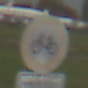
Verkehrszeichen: VerbotRadverkehr
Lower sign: ZeitangabenMitBeschraenkungAufWochentage7
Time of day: MorningAfternoon
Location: Outdoor (Special)
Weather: Clear
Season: NotSpecified
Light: Natural